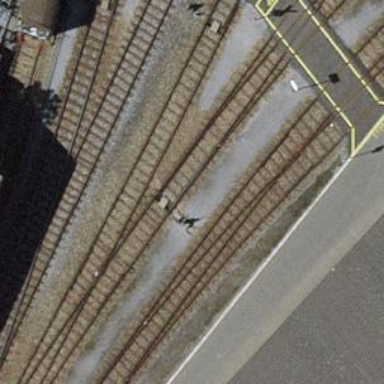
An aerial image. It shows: Railway switch.